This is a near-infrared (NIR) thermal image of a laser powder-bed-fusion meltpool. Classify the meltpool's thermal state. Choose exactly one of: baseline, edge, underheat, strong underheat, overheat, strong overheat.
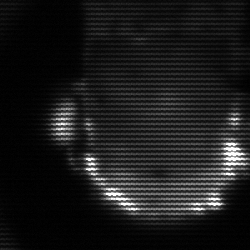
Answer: baseline